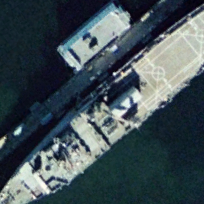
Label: combat